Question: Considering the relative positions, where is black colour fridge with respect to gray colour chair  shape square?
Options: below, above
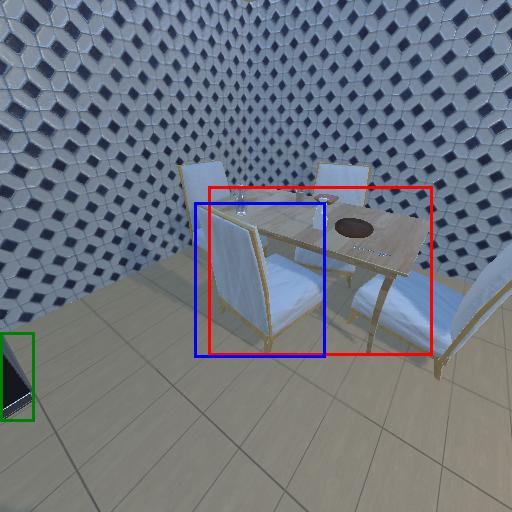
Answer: below